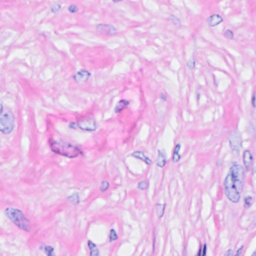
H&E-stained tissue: Breast